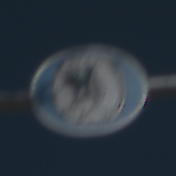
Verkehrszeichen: SchneekettenVorgeschrieben
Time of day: MorningAfternoon
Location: Outdoor (Special)
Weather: Clear
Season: NotSpecified
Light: Natural